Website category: sports
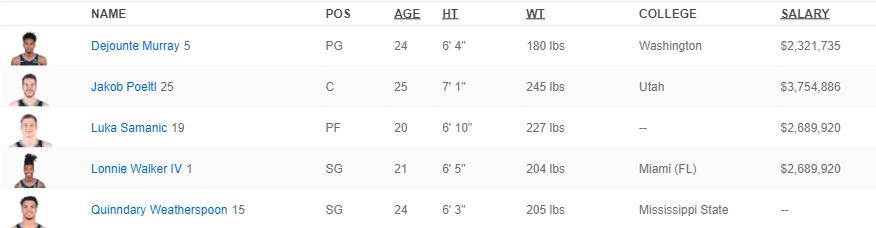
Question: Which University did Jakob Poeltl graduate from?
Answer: Utah

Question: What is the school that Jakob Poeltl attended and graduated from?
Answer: Utah

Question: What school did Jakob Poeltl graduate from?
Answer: Utah

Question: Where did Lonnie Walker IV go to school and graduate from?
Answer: Miami (FL)

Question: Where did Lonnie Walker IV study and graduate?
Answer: Miami (FL)

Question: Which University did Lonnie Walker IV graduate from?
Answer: Miami (FL)

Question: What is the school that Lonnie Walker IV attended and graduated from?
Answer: Miami (FL)

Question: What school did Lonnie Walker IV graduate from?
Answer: Miami (FL)

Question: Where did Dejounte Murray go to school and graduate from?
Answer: Washington

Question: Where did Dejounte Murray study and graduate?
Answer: Washington

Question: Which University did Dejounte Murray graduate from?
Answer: Washington

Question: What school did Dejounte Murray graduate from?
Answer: Washington

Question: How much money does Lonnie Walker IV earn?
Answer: $2,689,920

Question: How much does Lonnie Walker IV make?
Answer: $2,689,920

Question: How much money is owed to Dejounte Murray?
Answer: $2,321,735

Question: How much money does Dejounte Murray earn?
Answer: $2,321,735

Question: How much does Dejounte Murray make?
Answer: $2,321,735

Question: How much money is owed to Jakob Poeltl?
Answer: $3,754,886

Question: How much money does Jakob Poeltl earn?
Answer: $3,754,886

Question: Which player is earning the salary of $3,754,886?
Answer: Jakob Poeltl

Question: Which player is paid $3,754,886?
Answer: Jakob Poeltl

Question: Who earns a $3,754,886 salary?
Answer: Jakob Poeltl

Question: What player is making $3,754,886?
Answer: Jakob Poeltl

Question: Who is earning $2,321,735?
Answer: Dejounte Murray

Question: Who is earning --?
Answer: Quinndary Weatherspoon

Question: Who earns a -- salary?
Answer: Quinndary Weatherspoon

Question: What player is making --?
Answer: Quinndary Weatherspoon

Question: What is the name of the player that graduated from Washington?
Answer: Dejounte Murray

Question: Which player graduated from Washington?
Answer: Dejounte Murray

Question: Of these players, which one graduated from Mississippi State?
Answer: Quinndary Weatherspoon

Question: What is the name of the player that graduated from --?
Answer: Luka Samanic

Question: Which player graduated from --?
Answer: Luka Samanic

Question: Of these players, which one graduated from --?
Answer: Luka Samanic

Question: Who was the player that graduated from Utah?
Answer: Jakob Poeltl

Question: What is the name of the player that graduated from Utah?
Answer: Jakob Poeltl

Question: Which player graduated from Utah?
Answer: Jakob Poeltl

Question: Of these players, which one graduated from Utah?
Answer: Jakob Poeltl

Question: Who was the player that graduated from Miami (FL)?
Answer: Lonnie Walker IV

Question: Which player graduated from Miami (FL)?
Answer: Lonnie Walker IV

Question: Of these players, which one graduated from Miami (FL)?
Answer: Lonnie Walker IV